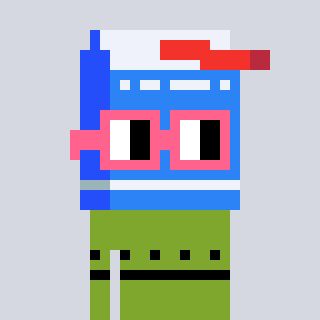
a pixel art character with square pink glasses, a milk-shaped head and a slimegreen-colored body on a cool background